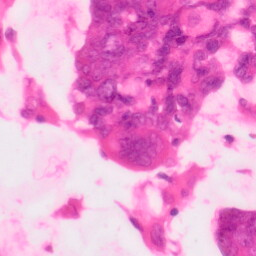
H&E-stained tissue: Colon